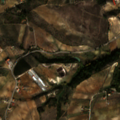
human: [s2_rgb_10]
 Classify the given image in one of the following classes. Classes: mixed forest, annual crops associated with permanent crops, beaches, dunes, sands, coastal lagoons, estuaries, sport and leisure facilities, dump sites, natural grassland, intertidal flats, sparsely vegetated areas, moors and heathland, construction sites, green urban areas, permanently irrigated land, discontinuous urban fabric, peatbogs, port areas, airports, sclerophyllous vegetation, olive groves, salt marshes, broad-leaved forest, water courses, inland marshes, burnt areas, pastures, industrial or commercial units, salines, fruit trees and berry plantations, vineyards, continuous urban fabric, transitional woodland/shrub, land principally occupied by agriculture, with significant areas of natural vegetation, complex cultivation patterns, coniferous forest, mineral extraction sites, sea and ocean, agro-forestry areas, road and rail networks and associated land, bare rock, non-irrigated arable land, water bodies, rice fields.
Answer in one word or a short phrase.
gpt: olive groves, complex cultivation patterns, land principally occupied by agriculture, with significant areas of natural vegetation